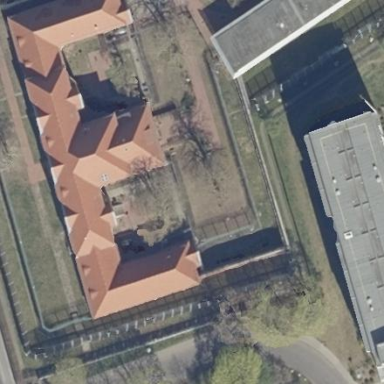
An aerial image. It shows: Hospital building with gabled roof.